Question: How do I make the entire text visible or increase the visible area while using RichTextBox in WP8 SDK to develop an app?
Xaml code:
'''
<RichTextBox x:Name="richText" HorizontalAlignment="Stretch" VerticalAlignment="Stretch" Margin="0,0,0,0" TextWrapping="Wrap">
<Paragraph Name="contentPara">
</Paragraph>
</RichTextBox>
</ScrollViewer>
'''
c#:
'''
Run myRun = new Run();
myRun.Text = App.ViewModel.Items[index].LineThree;
contentPara.Inlines.Add(myRun);
'''
edit:
Entire Xaml:
'''
<phone:PhoneApplicationPage
x:Class="horoscope.hdetail"
xmlns="http://schemas.microsoft.com/winfx/2006/xaml/presentation"
xmlns:x="http://schemas.microsoft.com/winfx/2006/xaml"
xmlns:phone="clr-namespace:Microsoft.Phone.Controls;assembly=Microsoft.Phone"
xmlns:shell="clr-namespace:Microsoft.Phone.Shell;assembly=Microsoft.Phone"
xmlns:d="http://schemas.microsoft.com/expression/blend/2008"
xmlns:mc="http://schemas.openxmlformats.org/markup-compatibility/2006"
FontFamily="{StaticResource PhoneFontFamilyNormal}"
FontSize="{StaticResource PhoneFontSizeNormal}"
Foreground="{StaticResource PhoneForegroundBrush}"
SupportedOrientations="Portrait" Orientation="Portrait"
mc:Ignorable="d"
shell:SystemTray.IsVisible="True">
<!--LayoutRoot is the root grid where all page content is placed-->
<Grid x:Name="LayoutRoot">
<Grid.Background>
<ImageBrush ImageSource="/Assets/background.png" Opacity="0.8" />
</Grid.Background>
<Grid.RowDefinitions>
<RowDefinition Height="Auto"/>
<RowDefinition Height="*"/>
</Grid.RowDefinitions>
<!--TitlePanel contains the name of the application and page title-->
<StackPanel Grid.Row="0" Margin="12,17,0,0">
<TextBlock Text="Bhagawad Gita" Style="{StaticResource PhoneTextNormalStyle}"/>
</StackPanel>
<!--ContentPanel - place additional content here-->
<Grid x:Name="ContentPanel" Grid.Row="1" Margin="12,0,12,0" Height="auto">
<Grid.RowDefinitions>
<RowDefinition Height="Auto"/>
<RowDefinition Height="*"/>
</Grid.RowDefinitions>
<StackPanel Orientation="Horizontal" Grid.Row="0">
<!--<Image x:Name="t2" Width="100" Height="100" Margin="20,0,50,0" />-->
<TextBlock x:Name="t1" Text="Aries" FontSize="60" HorizontalAlignment="Left" Margin="12,0,20,0" />
</StackPanel>
<ScrollViewer Name="scrlvw" Grid.Row="1" Height="auto" Visibility="Visible">
<RichTextBox x:Name="richText" HorizontalAlignment="Stretch" VerticalAlignment="Stretch" Margin="0,0,0,0" TextWrapping="Wrap">
<Paragraph Name="contentPara">
</Paragraph>
</RichTextBox>
</ScrollViewer>
</Grid>
</Grid>
<phone:PhoneApplicationPage.ApplicationBar>
<shell:ApplicationBar IsVisible="True" IsMenuEnabled="True" Mode="Minimized">
<shell:ApplicationBarIconButton IconUri="/Assets/questionmark.png" Text="about" Click="ApplicationBarIconButton_Click"/>
</shell:ApplicationBar>
</phone:PhoneApplicationPage.ApplicationBar>
'''
Please help. I am stuck at this for hours and I cant seem to figure out what is the problem.
Here the problem screenshot:

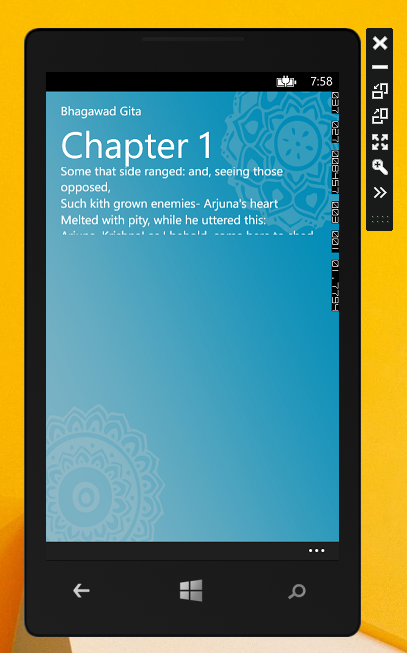
Answer: Remove the ScrollViewer.
The <URL> already has one.
Simply set the <URL> property to the RichTextBox, like so:
'''
<RichTextBox VerticalScrollBarVisibility="Auto">
<!-- ... -->
</RichTextBox>
'''